Aerial crown-view tile of a tropical tree (Barro Colorado Island, Panama), acquired 20241216:
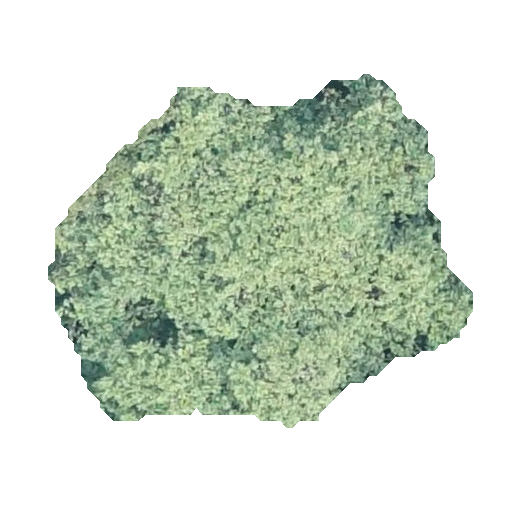
Species: Apeiba membranacea
GBIF accepted scientific name: Apeiba membranacea
Crown area: 155.765 m²